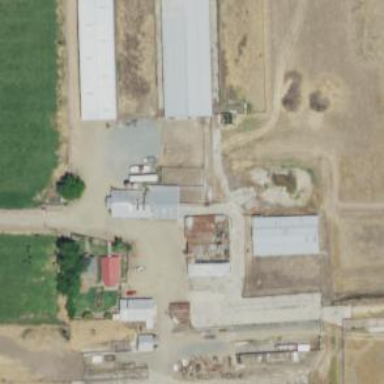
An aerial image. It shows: Farmyard area.